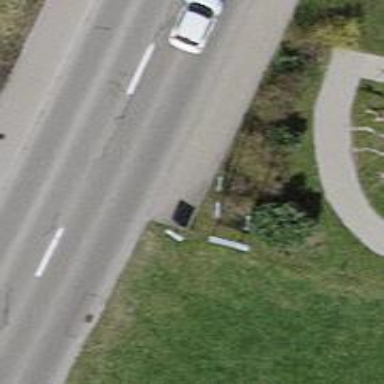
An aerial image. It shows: Sidewalk.